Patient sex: M
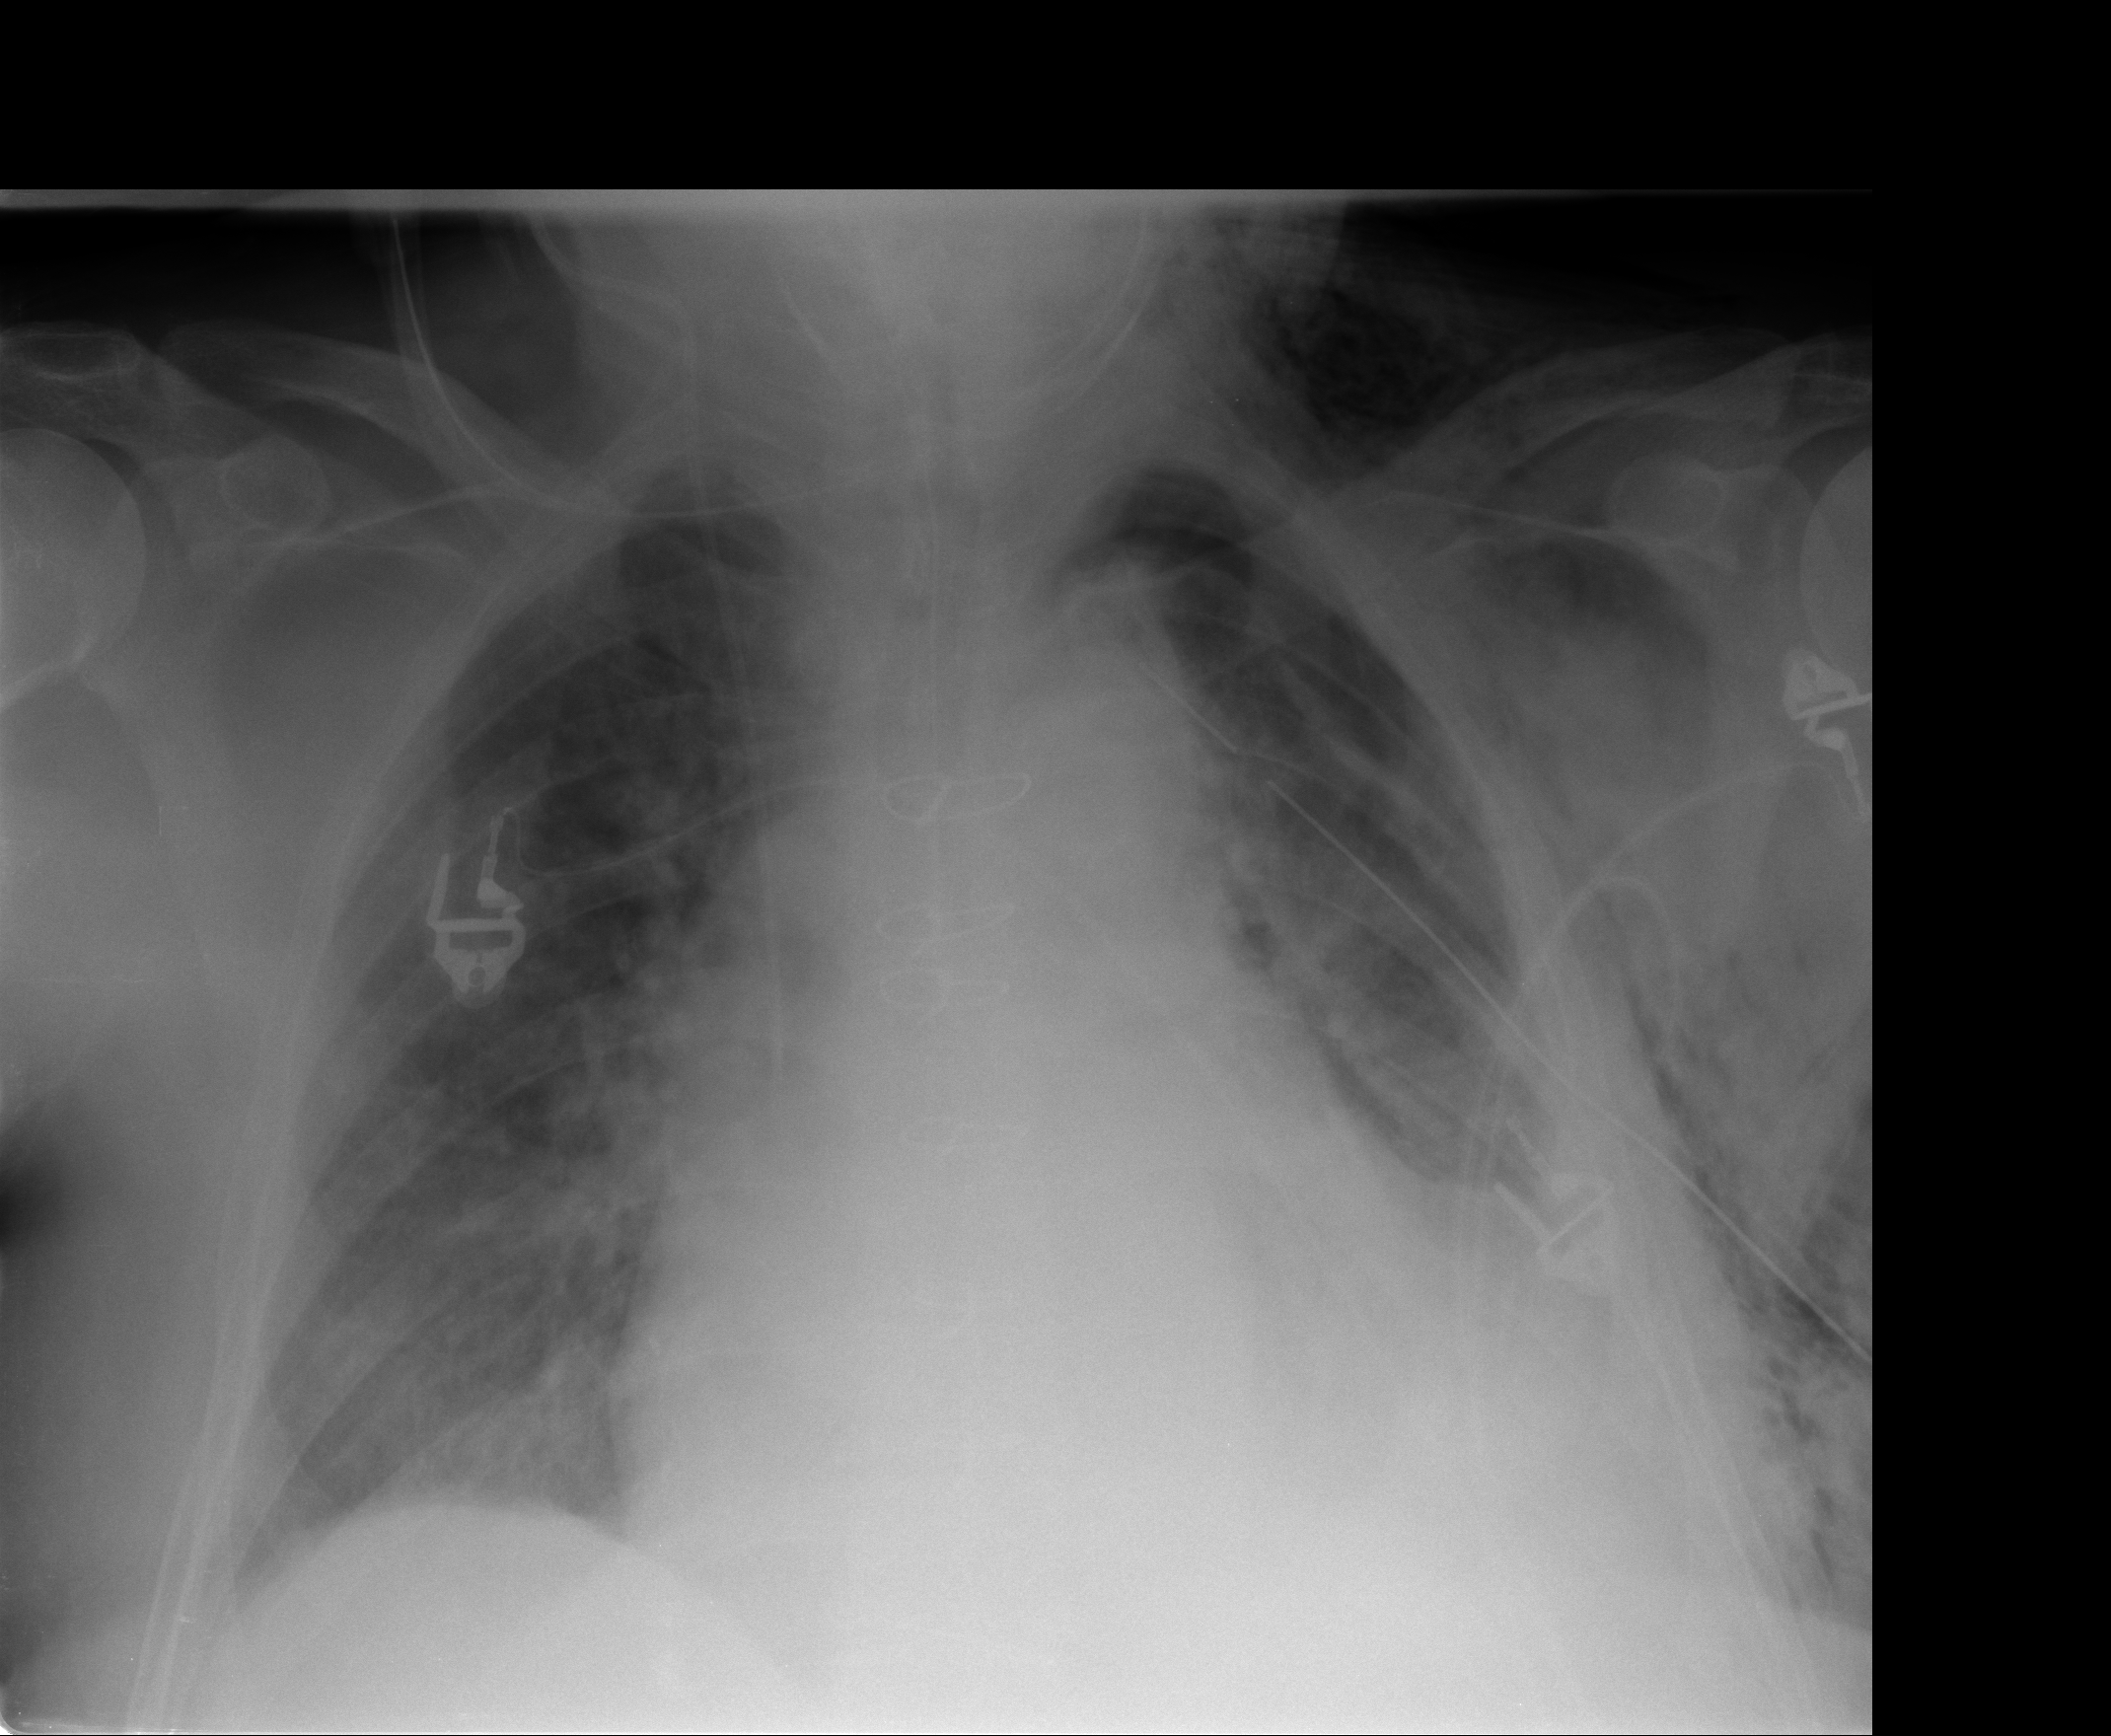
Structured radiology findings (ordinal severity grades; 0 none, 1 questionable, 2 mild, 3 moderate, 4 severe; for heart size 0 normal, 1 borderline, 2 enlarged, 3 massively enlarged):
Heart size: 3
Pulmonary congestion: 2
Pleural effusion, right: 0
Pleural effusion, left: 2
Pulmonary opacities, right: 0
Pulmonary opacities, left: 0
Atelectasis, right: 2
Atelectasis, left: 2